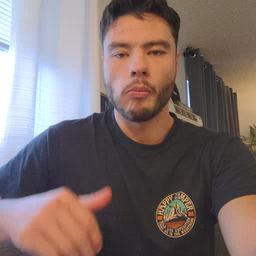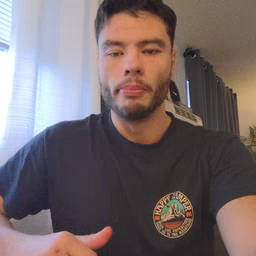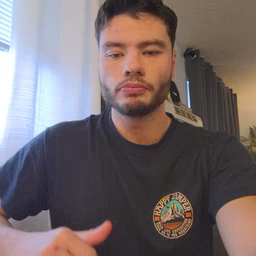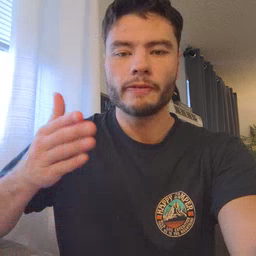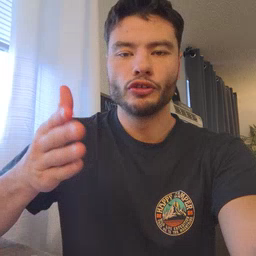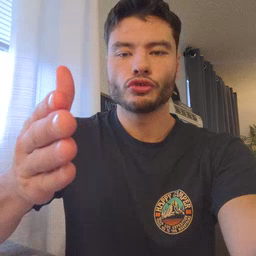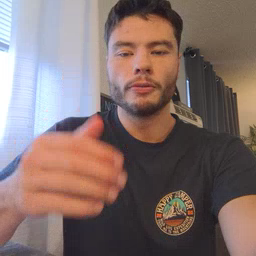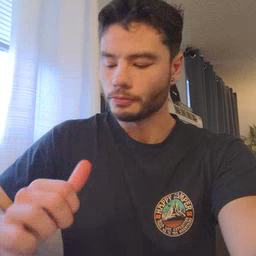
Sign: fish